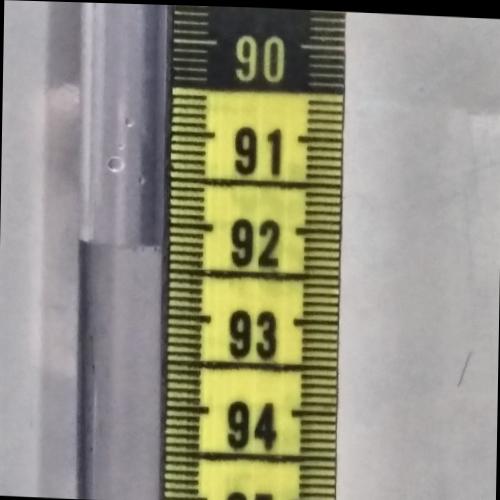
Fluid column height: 92.2 cm